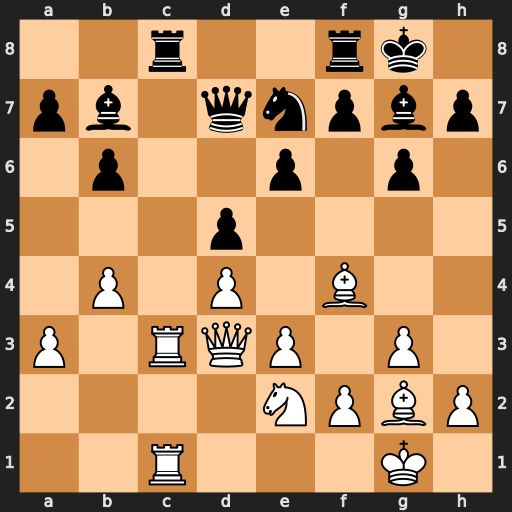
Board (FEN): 2r2rk1/pb1qnpbp/1p2p1p1/3p4/1P1P1B2/P1RQP1P1/4NPBP/2R3K1
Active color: w
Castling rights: -
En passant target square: -
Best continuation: Rc7 Rxc7 Rxc7 Qxc7 Bxc7